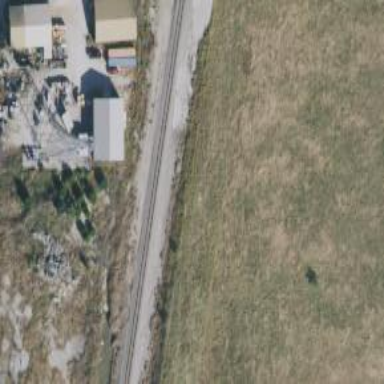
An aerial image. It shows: Railway track.